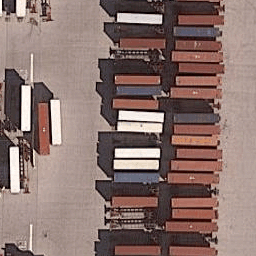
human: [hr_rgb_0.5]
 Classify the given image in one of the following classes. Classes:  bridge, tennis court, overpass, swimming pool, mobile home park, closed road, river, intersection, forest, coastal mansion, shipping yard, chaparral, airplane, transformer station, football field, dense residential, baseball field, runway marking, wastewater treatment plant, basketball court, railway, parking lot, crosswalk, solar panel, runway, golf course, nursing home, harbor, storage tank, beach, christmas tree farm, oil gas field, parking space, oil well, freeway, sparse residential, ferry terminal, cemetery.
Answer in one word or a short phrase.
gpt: shipping yard